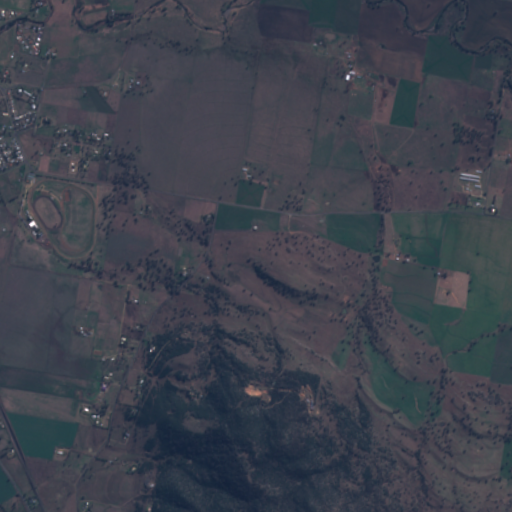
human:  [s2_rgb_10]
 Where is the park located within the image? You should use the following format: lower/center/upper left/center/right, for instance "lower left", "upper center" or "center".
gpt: The park is located in the upper left of the image.
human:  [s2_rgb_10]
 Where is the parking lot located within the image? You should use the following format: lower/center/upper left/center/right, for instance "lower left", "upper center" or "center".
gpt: The parking lot is located in the upper left of the image.
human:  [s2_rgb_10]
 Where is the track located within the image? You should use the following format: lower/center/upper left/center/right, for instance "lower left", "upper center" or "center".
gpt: The track is located in the center left of the image.
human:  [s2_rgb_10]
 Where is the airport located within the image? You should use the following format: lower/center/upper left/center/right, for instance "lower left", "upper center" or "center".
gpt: There is no airport in the image.